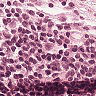
Metastatic tissue present: no